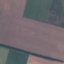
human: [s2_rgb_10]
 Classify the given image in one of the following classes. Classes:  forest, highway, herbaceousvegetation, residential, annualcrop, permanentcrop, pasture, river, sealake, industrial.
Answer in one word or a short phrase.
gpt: AnnualCrop